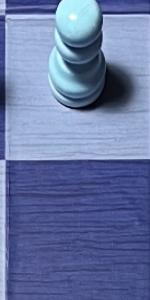
Label: Empty